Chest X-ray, PA view. Patient: 70 years old, sex M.
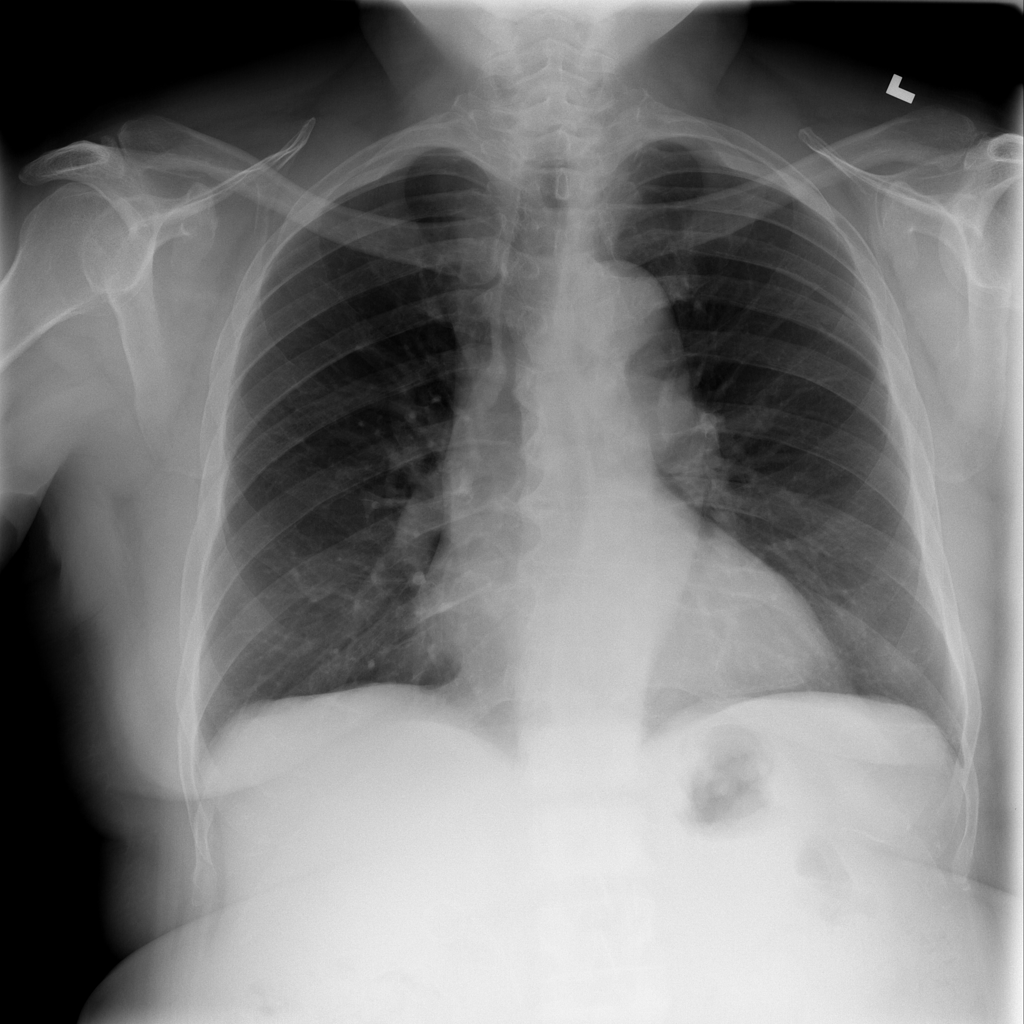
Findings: No Finding